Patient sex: F
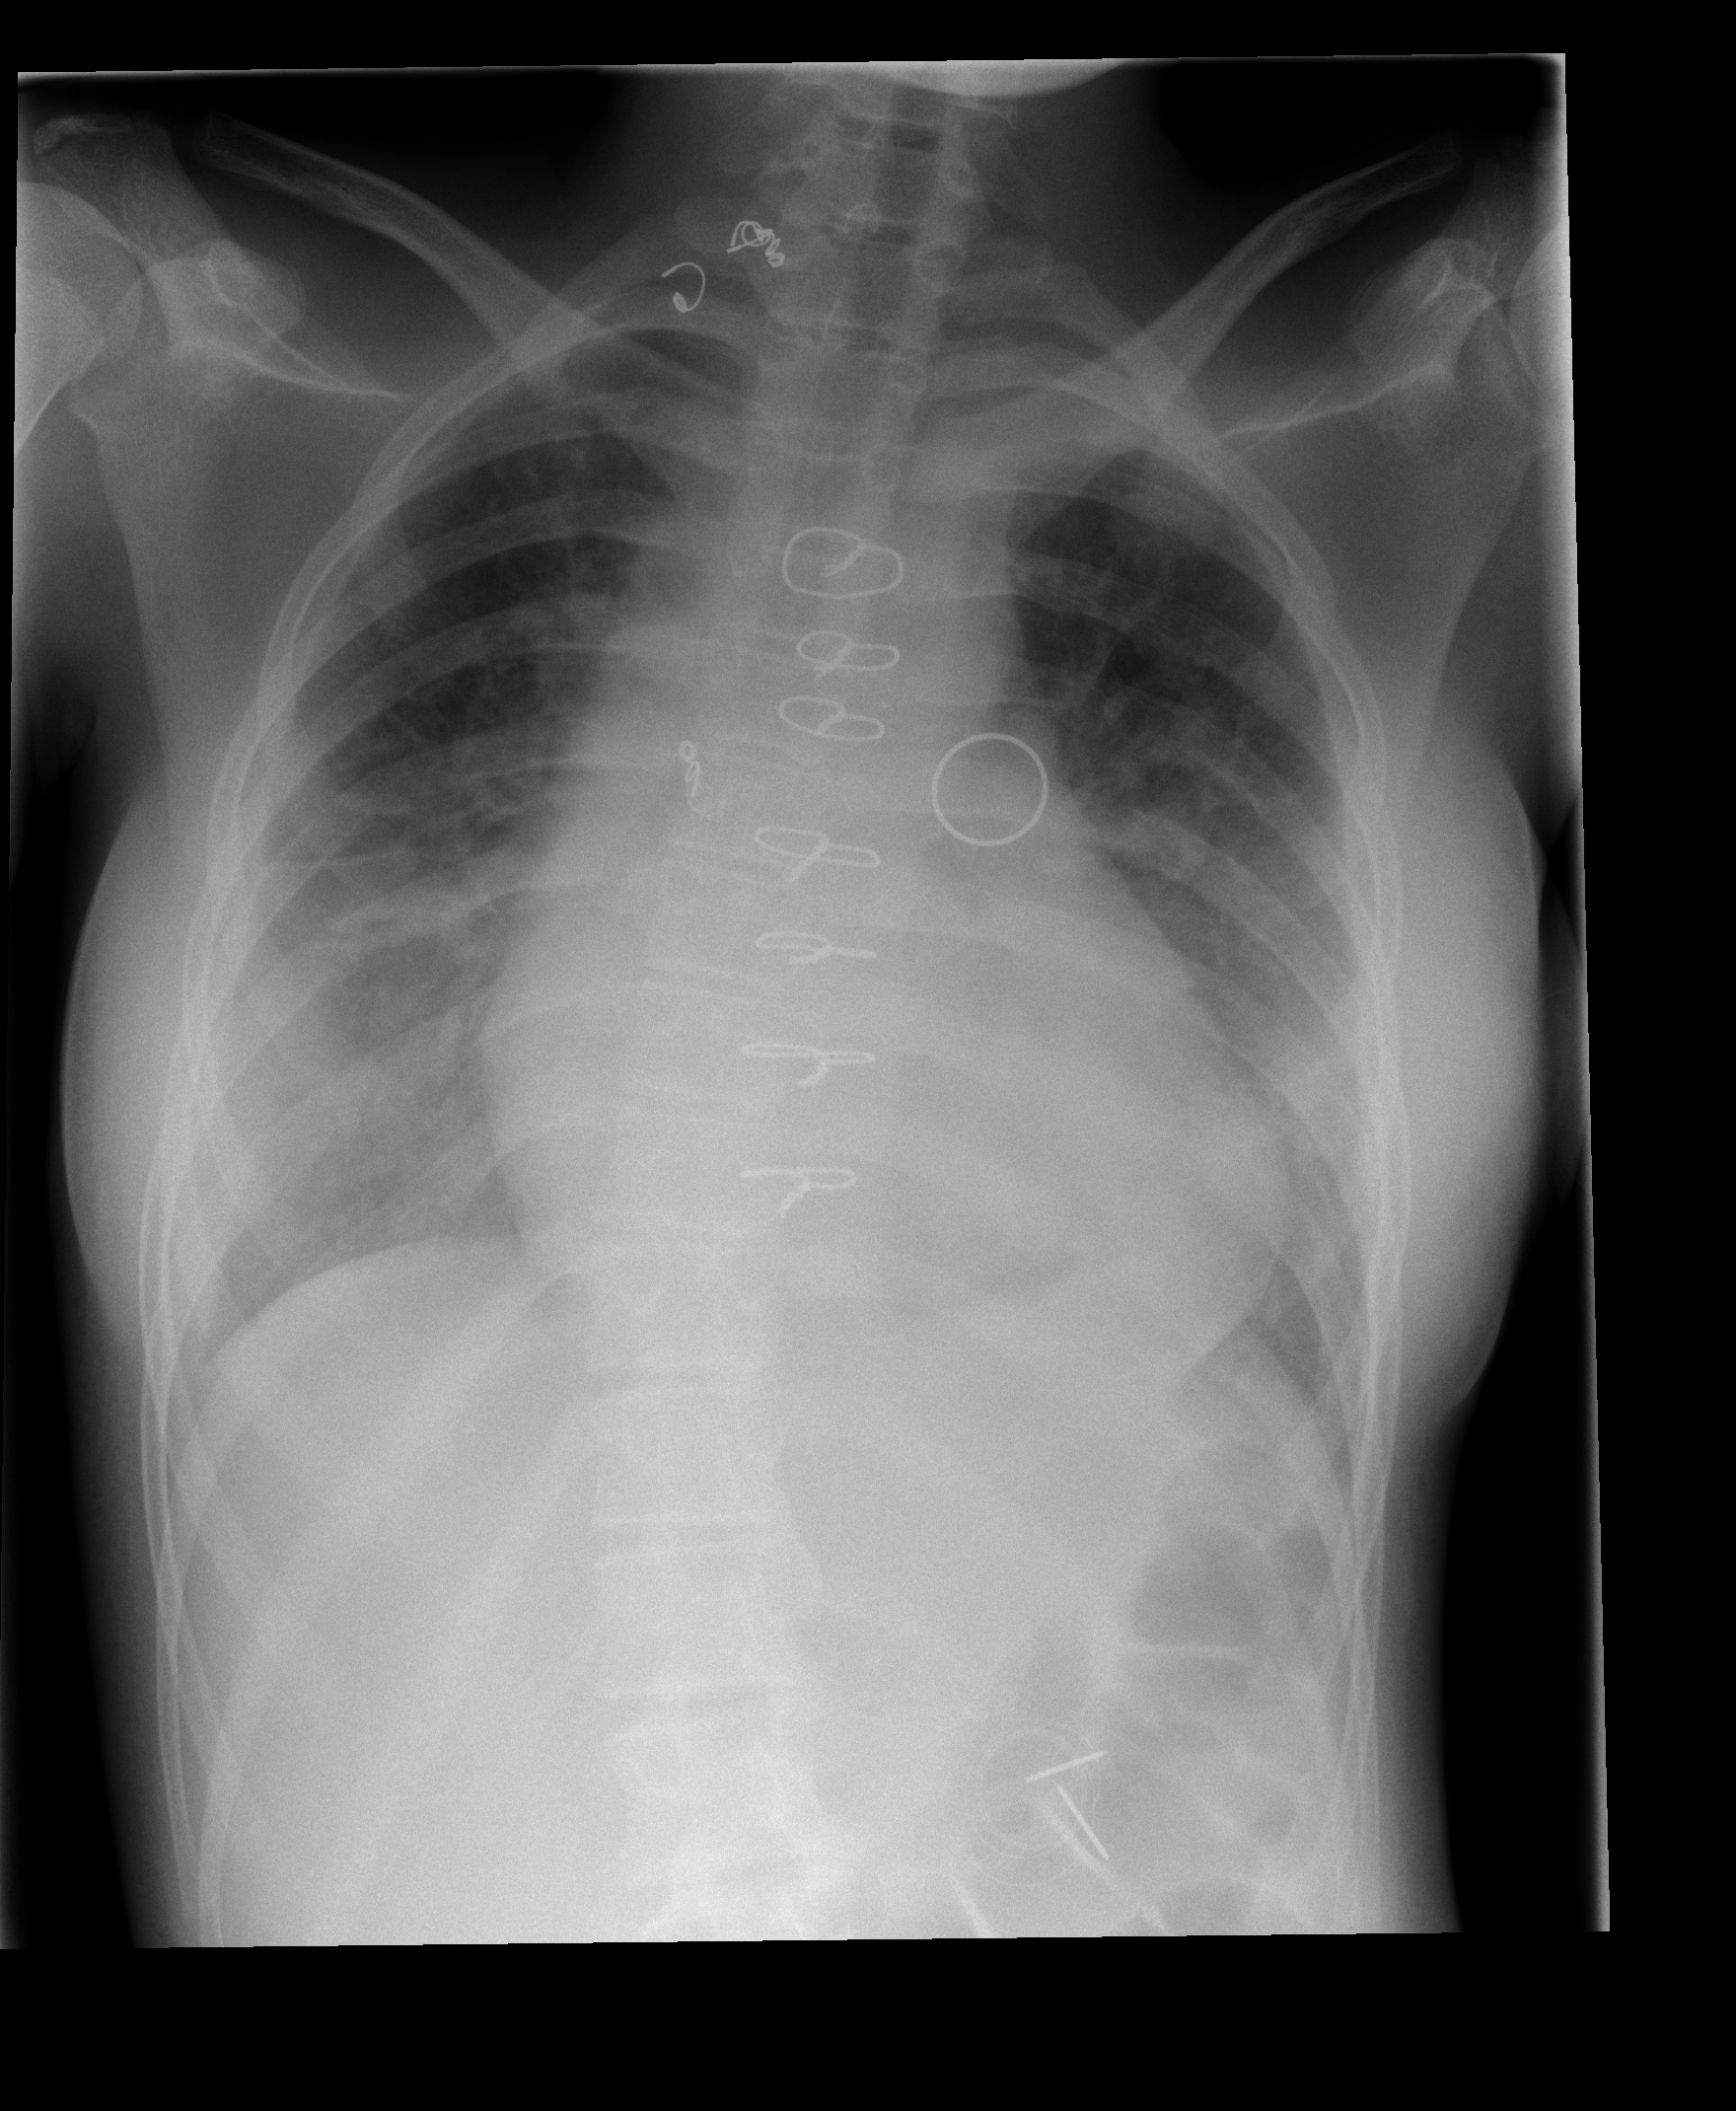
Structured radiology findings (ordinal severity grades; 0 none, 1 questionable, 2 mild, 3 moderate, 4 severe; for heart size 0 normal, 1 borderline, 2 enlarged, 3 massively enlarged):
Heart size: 2
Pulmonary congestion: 1
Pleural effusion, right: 0
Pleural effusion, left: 0
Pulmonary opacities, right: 0
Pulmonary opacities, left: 0
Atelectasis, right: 1
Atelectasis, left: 1